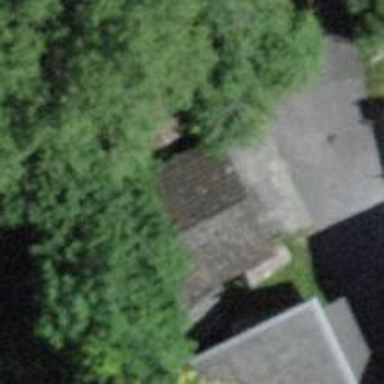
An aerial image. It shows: Garage building.